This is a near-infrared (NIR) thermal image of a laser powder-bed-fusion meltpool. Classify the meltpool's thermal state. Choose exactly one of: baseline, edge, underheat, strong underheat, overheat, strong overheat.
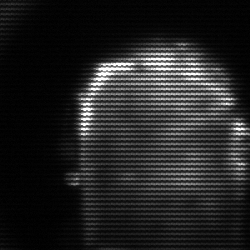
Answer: baseline